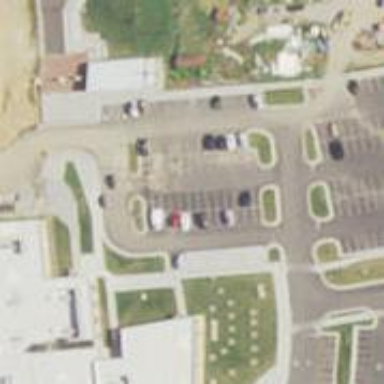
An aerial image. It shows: Parking space.